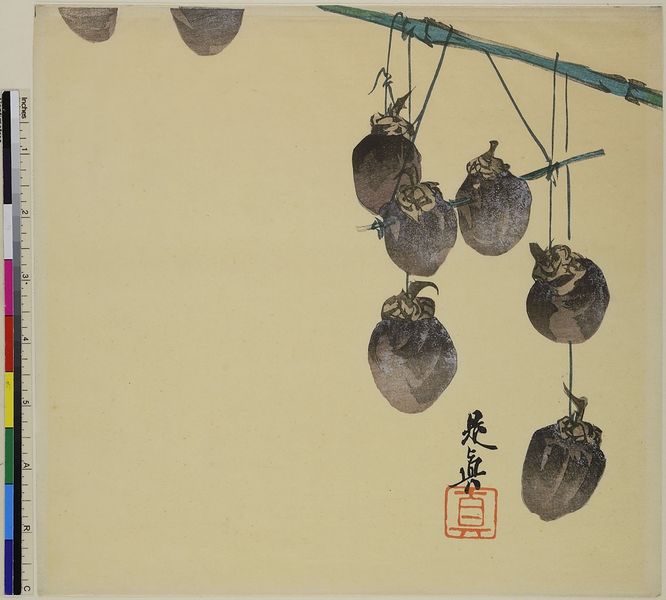
Titel: Getrocknete Kaki
Künstler: Shibata Zeshin
Standort: Hamburg
Institution: Museum für Kunst und Gewerbe Hamburg
Schlagwörter: gelb, strick, frucht, holzschnitt, japan, stab, kaki, faden, schriftzeichen, tusche, druckgraphik, druckgrafik, china, bambus, fäden, zeit, schote, farbholzschnitt, samen, kaligraphie, kapsel, edo, reproduktionen, druckerzeugnisse, früchte, schoze